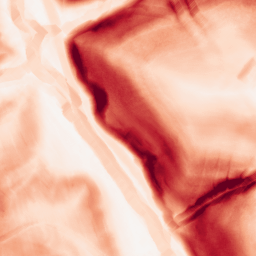
Category: morphological
Decomposition family: morphological_gradient
Decomposition parameters: size: 7
shape: diamond
Upsampling method: lanczos
Upsampling parameters: scale: 8
Upsampling scale: 8